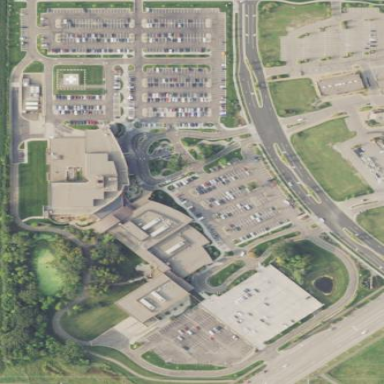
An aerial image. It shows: Healthcare facility identified as hospital.